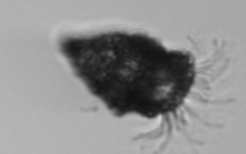
Label: Tintinnopsis